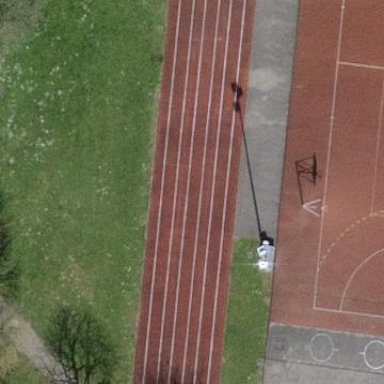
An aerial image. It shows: Athletics track located in leisure land area.